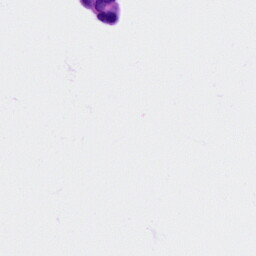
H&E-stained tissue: Ovarian